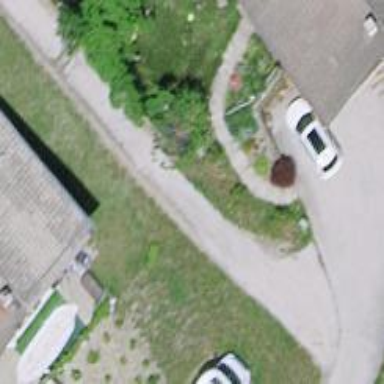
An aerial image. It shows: Concrete driveway designated as service road.